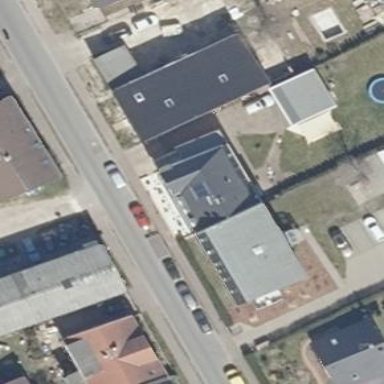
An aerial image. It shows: Image showing building with apartments.